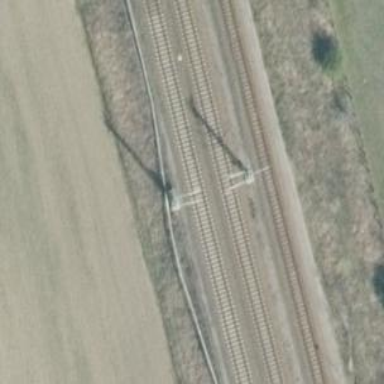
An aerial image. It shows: Railway milestone with catenary mast.